Field crop: tomato
Growth stage: 1
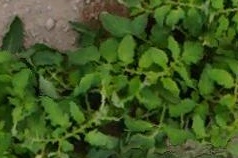
Species: tomato